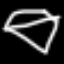
Label: diamond